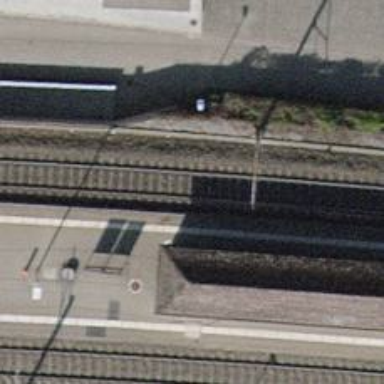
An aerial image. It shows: Public transport stop position along the railway.